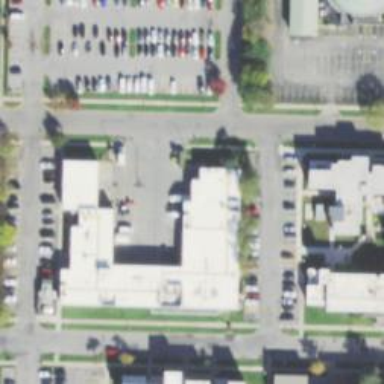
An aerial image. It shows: Hospital providing healthcare services.